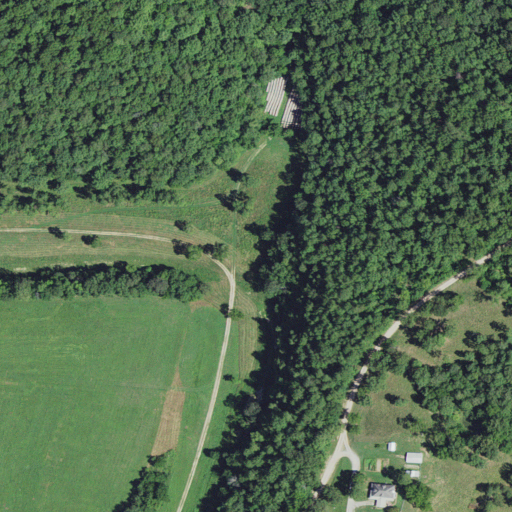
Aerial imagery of valley in Missouri named Wolf Hollow containing deciduous forest, pasture, mixed forest, open development, shrub, and low intensity development